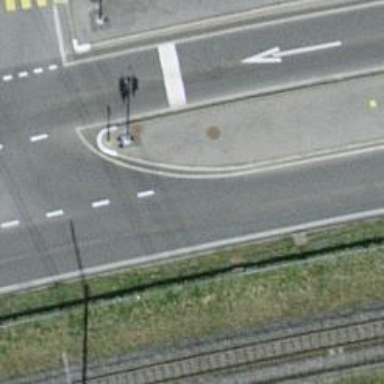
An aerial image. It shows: Road with traffic signals.